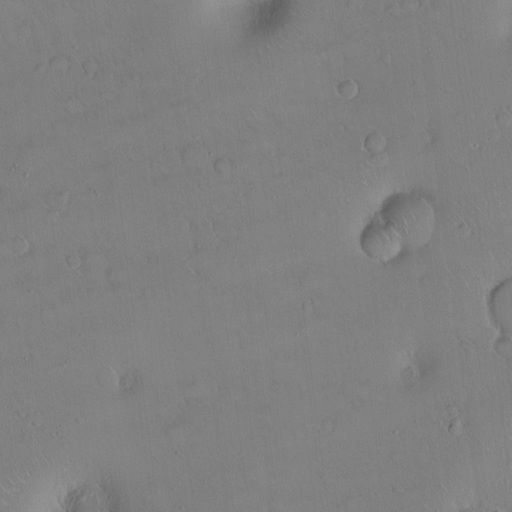
Objects detected: cone, cone, cone, cone, cone